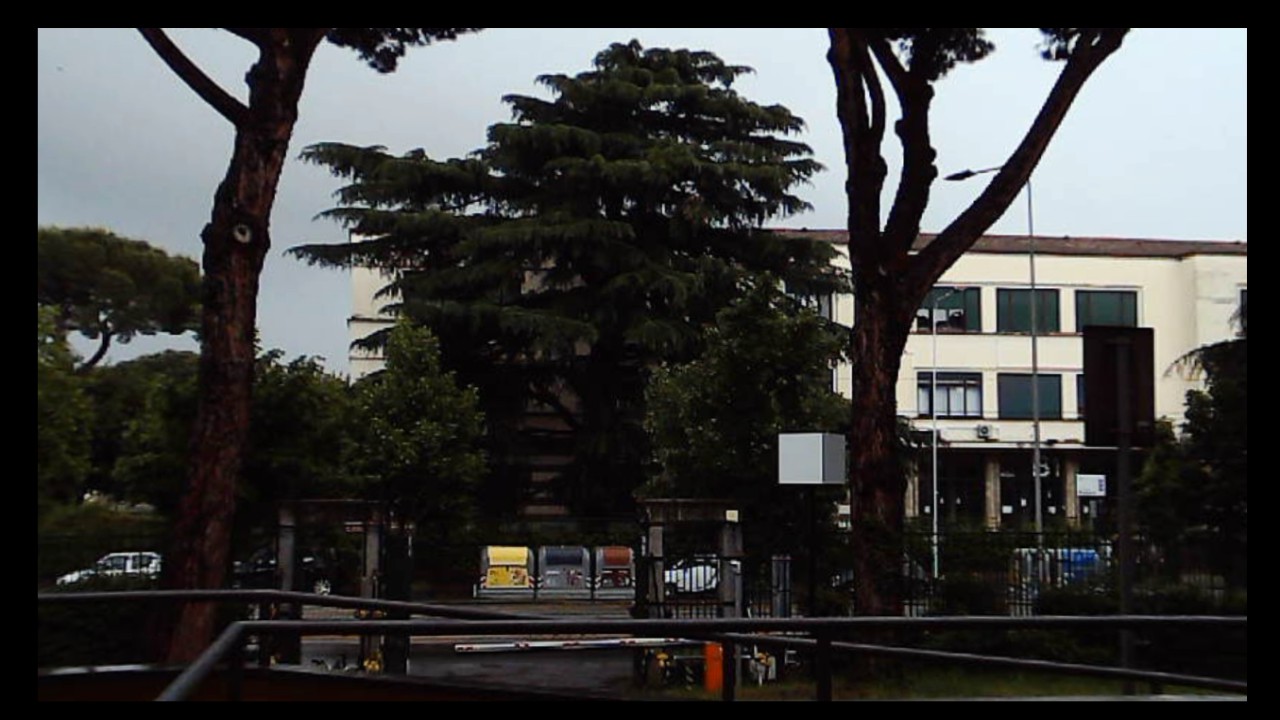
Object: DarwinFPV cineape20